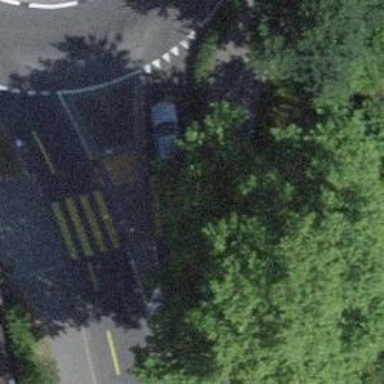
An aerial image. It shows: Kerb barrier.